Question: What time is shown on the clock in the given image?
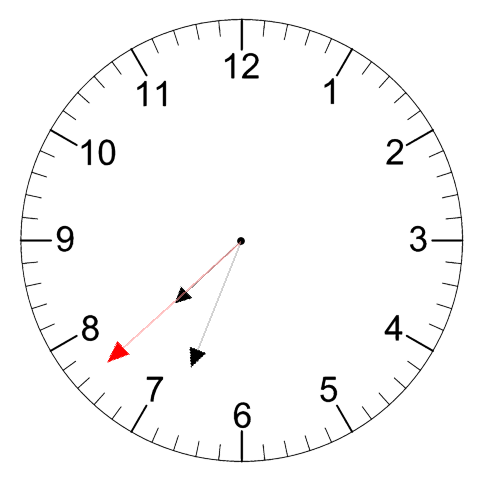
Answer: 07:33:38